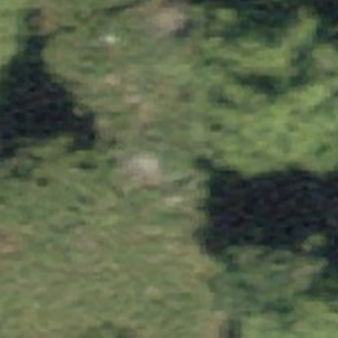
Label: other